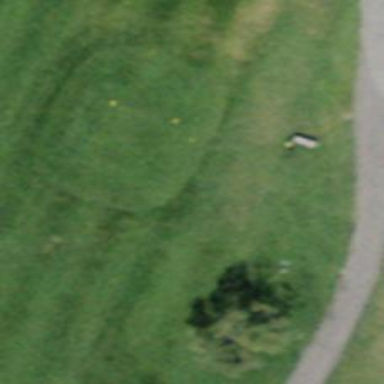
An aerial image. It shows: Golf tee.